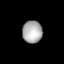
Tissue: lung
Cell type: Epithelial cells
Senescence score: 0.1313
Nuclear area (px): 435
Mean DAPI intensity: 170.717